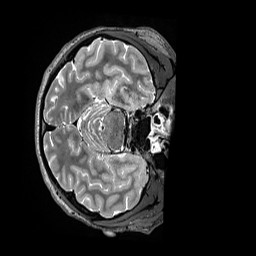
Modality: T2w
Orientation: axial
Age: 34
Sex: male
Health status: ill
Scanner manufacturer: siemens
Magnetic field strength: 3 T
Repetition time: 3.2 s
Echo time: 0.564 s